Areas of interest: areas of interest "Amusement Park"
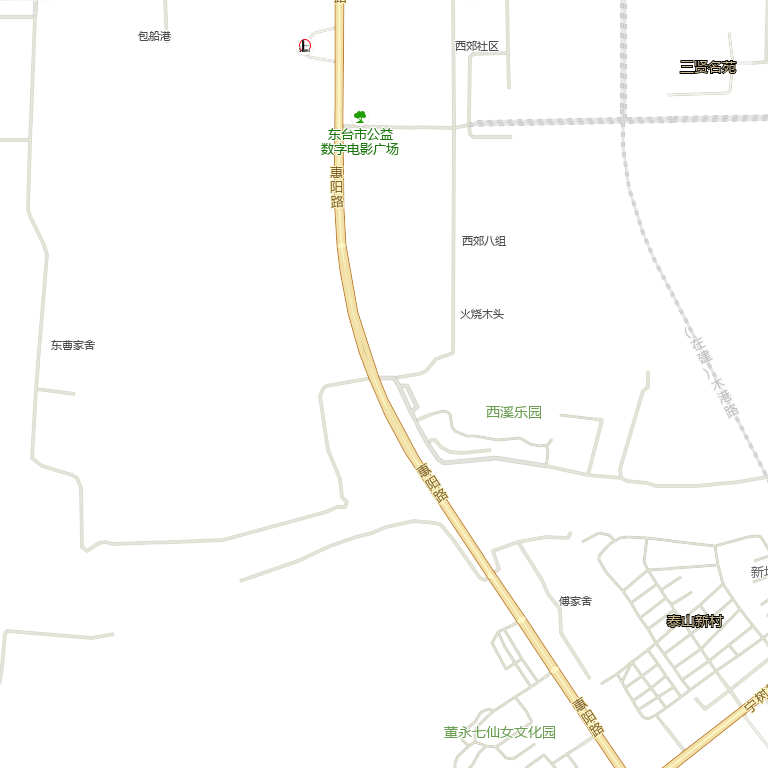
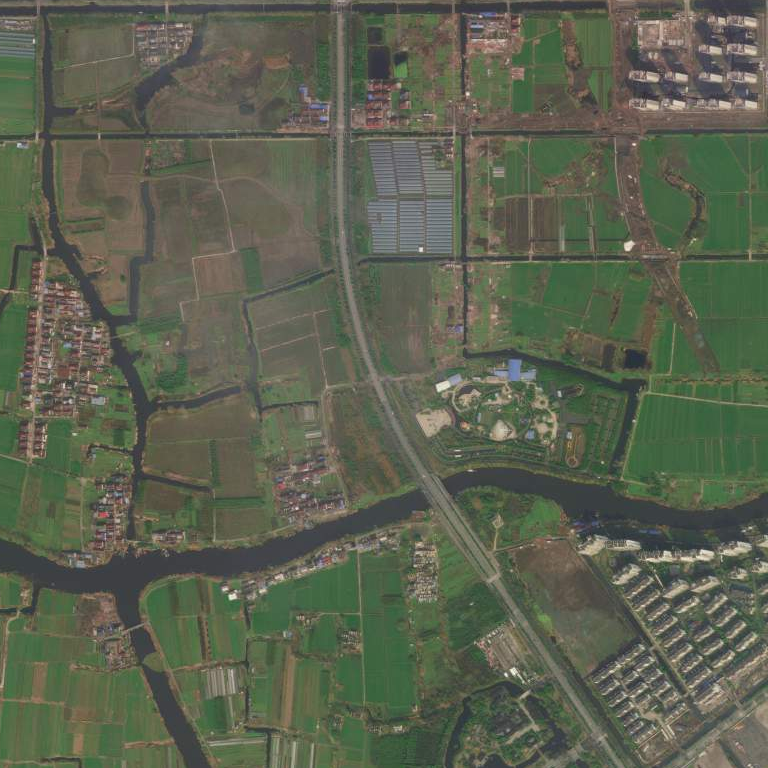